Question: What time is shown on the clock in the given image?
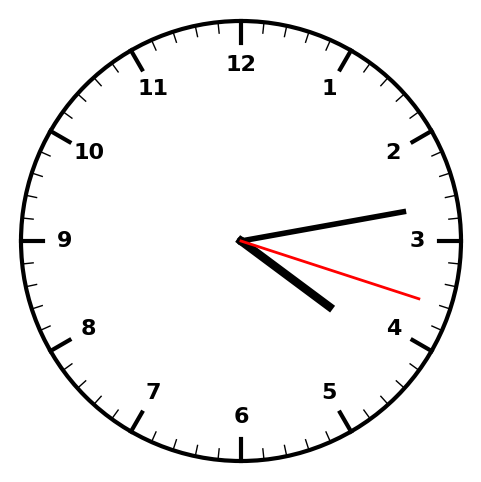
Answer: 04:13:18